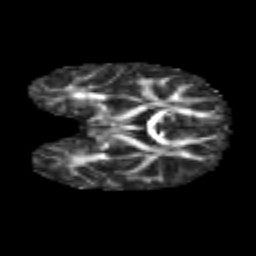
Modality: FA
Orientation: coronal
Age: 7
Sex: male
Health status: healthy